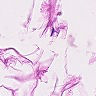
Metastatic tissue present: no